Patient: sex F, age 31
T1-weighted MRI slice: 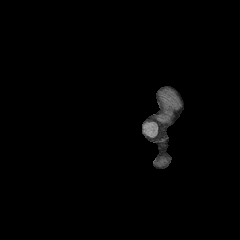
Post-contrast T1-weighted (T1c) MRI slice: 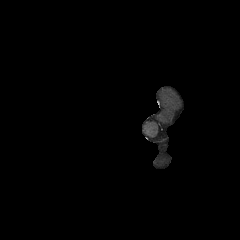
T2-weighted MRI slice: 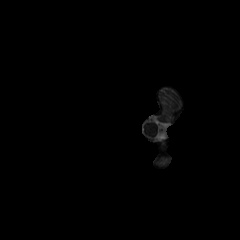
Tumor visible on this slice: no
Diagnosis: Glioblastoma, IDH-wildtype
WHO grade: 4